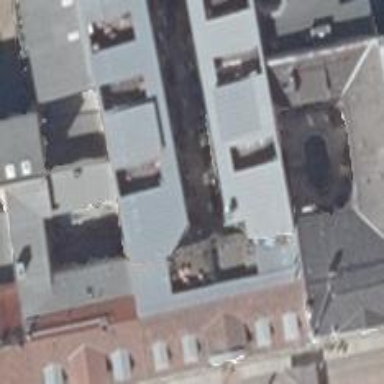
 made of red roof tiles. The grey apartments showcase impressive architectural design."